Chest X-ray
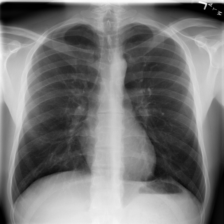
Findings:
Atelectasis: negative
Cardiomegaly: negative
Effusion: negative
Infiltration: positive
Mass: negative
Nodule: negative
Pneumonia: negative
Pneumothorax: negative
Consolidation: negative
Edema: negative
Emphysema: negative
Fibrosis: negative
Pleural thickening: negative
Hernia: negative